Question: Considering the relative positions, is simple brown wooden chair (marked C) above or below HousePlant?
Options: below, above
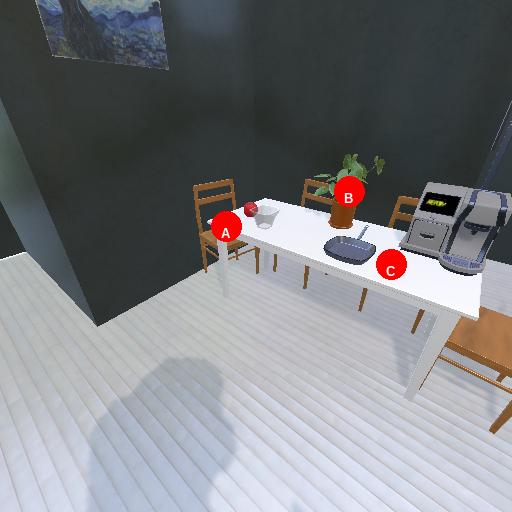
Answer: below